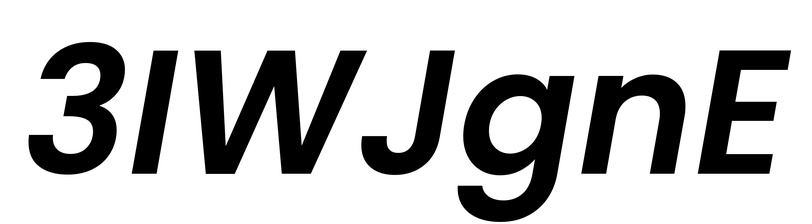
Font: Poppins-SemiBoldItalic